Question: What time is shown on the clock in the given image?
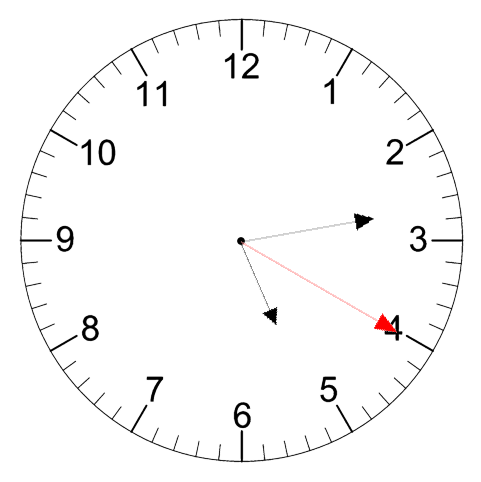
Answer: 05:13:20